Aerial crown-view tile of a tropical tree (Barro Colorado Island, Panama), acquired 20240813:
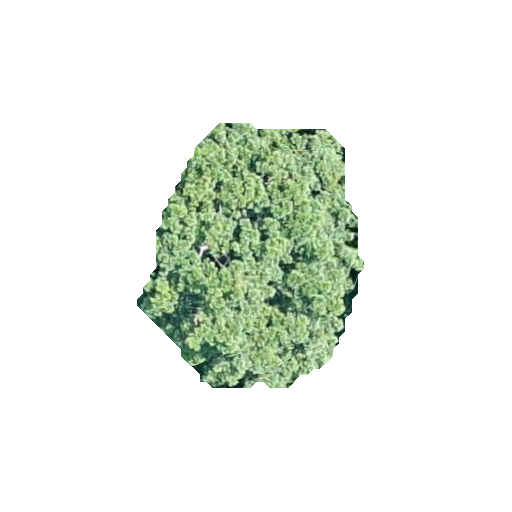
Species: Zanthoxylum panamense
GBIF accepted scientific name: Zanthoxylum panamense
Crown area: 67.199 m²